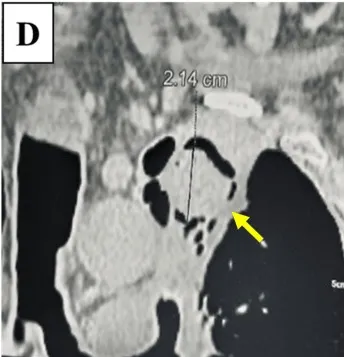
HRCT chest findings. . D) Mediastinal window reveals mixed attenuating soft tissue density with an air crescent sign in the left upper lobe (yellow arrow).
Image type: radiology (ct)